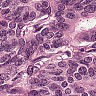
Metastatic tissue present: yes